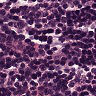
Metastatic tissue present: no